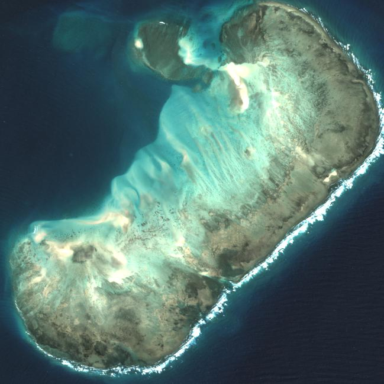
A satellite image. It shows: Beautiful reef in its natural habitat.